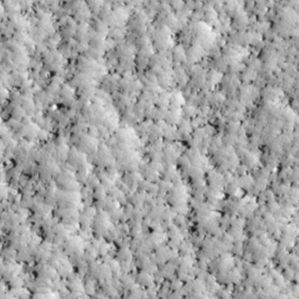
Label: non_frost